Question: Let's say I want to have this program that checks for updates on the web in the form of news, schedules and other dynamic content ()
How do I get the rendered () HTML containing the full document as if you were reading it through a browser?
The following example is an example of the dynamic page:

As always when it comes to dynamic sites - the above text is nowhere to be found in the source code - only visible through a browser.
Of course I can download the HTML page using a WebClient and DownloadString ("www.example.com") but that will only give me the source page - the static text.
I want to get the final document, let's say after Javascript added its elements and jQuery is finished its set-up.
'''
Dim Client As New WebClient
Dim HTML = WebClient.DownloadString("http://www.example.com")
'''
To access/parse more of the HTML I can also use MSHTML.dll to be able to go through the page, element, by element.
'''
Dim Client As New WebClient
Dim Data As Stream = Client.OpenRead(New Uri("http://example.com"))
Dim Reader As New StreamReader(Data)
Dim HTML As String = Reader.ReadToEnd
Dim Document As IHTMLDocument2 = DirectCast(New mshtml.HTMLDocument(), IHTMLDocument2)
Document.write(HTML)
Dim Elements As IHTMLElementCollection = Document.all
For Each Element As IHTMLElement In Elements
'here I can access things like the elements ids, tag innerHTML and so forth
Next
'''
But neither of these will give me the actual rendered document.
Although I could create an WebBrowser control, goto the URL and through that access the page's content - but if possible - that's not the way I want to do it.
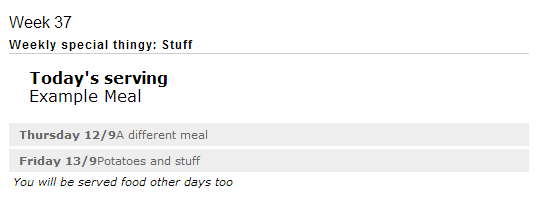
Answer: For web pages that load content dynamically, you have to discover the urls that are being called to fetch content by the web page script. Use a tool like <URL> to see the urls. Once you have that information, use 'WebClient' to fetch the content.